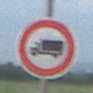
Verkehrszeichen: VerbotFuerKraftfahrzeugeUeberDreiKommaFuenfTonnen
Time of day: SunriseSunset
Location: Outdoor (Nature)
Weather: PartlyCloudy
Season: NotSpecified
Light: Natural